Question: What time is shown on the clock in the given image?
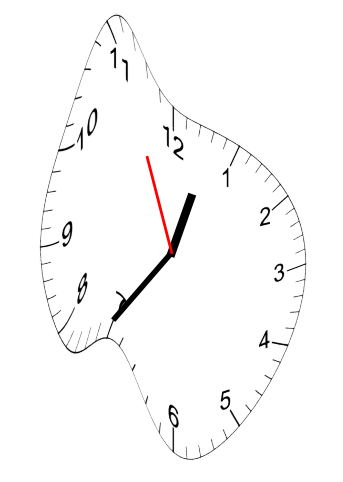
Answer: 12:35:56